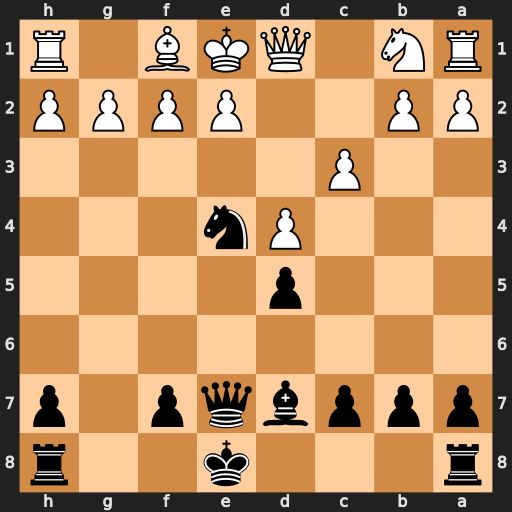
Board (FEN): r3k2r/pppbqp1p/8/3p4/3Pn3/2P5/PP2PPPP/RN1QKB1R
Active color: b
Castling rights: KQkq
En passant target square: -
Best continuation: Qf6 f3 Qh4+ g3 Nxg3 hxg3 Qxh1